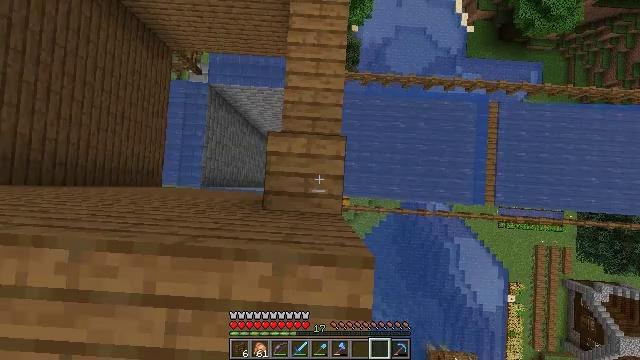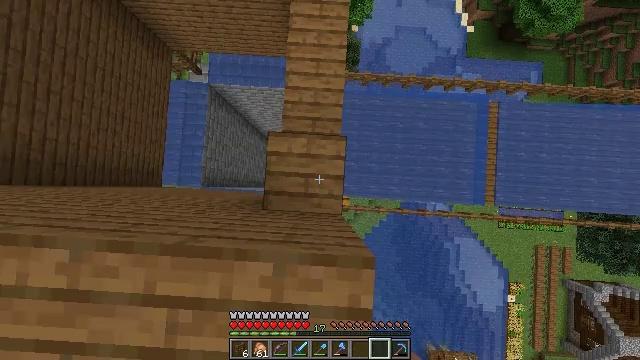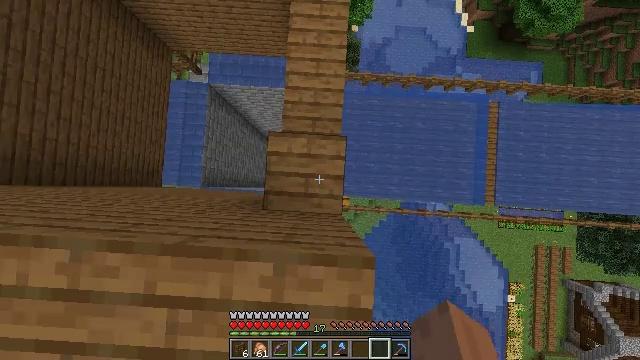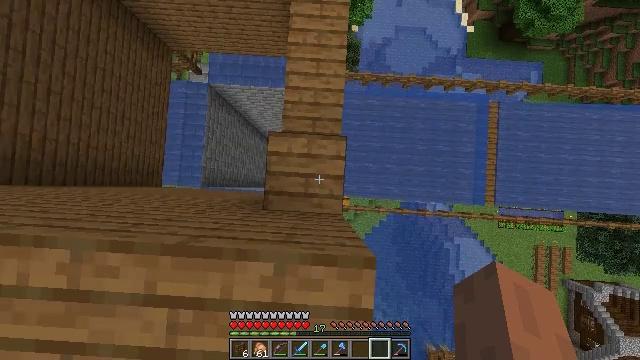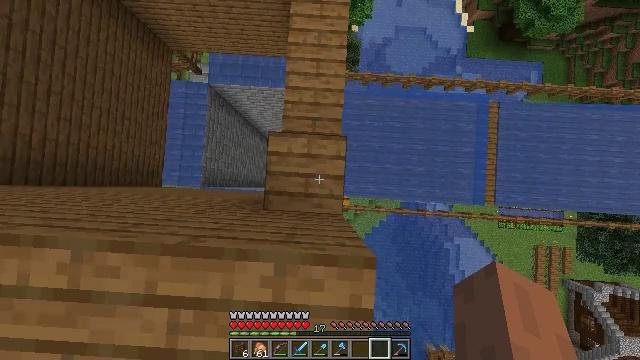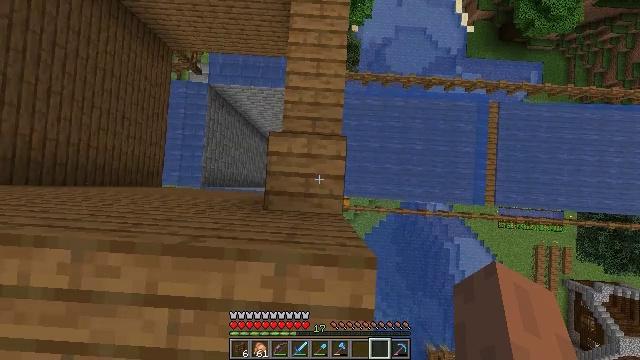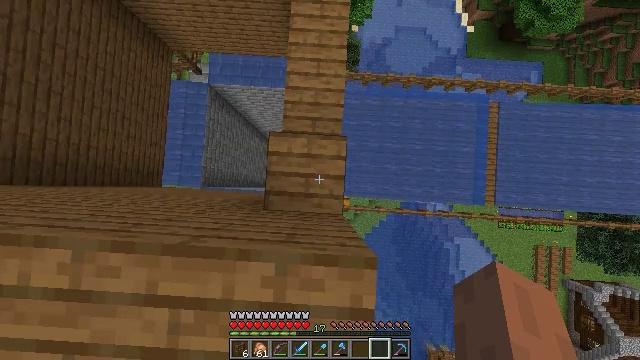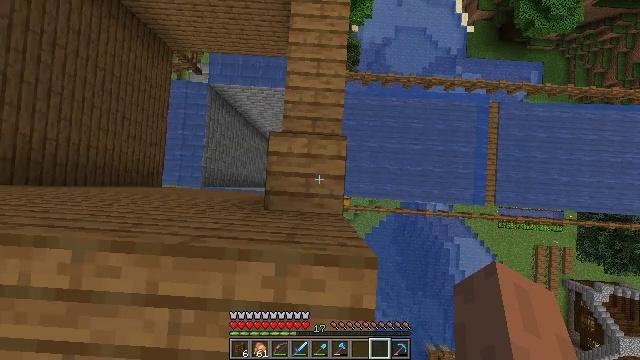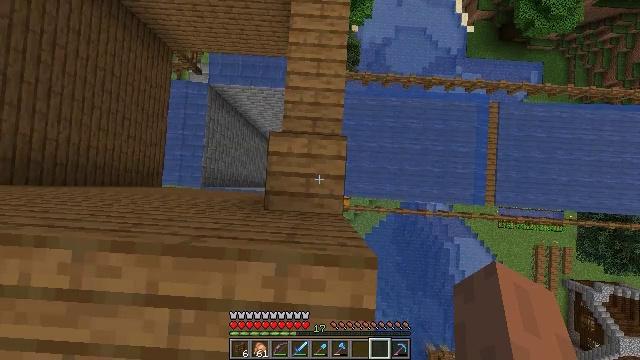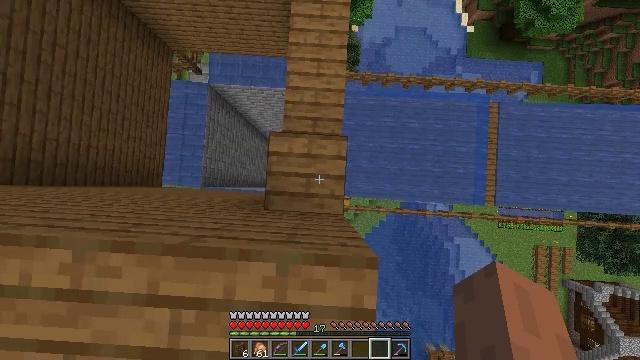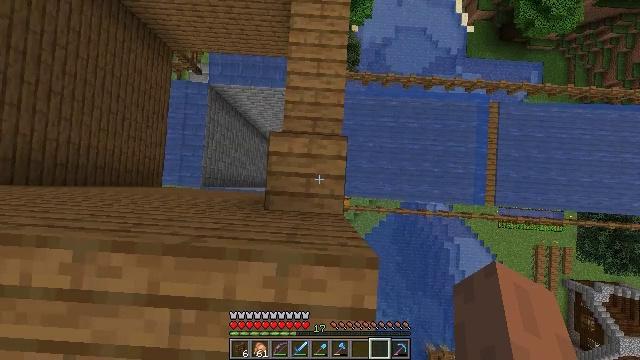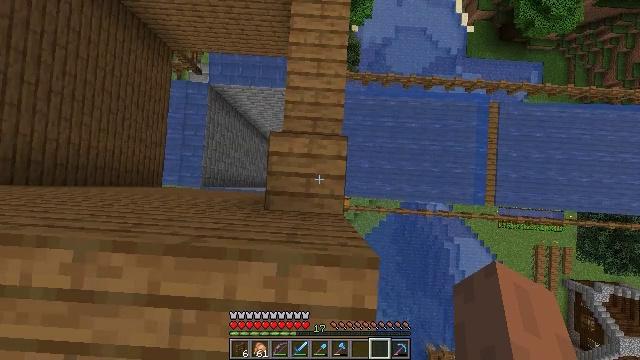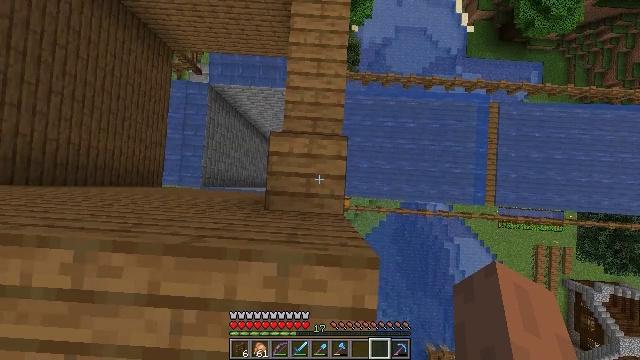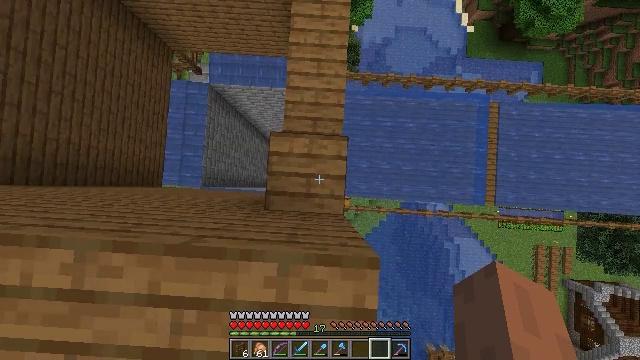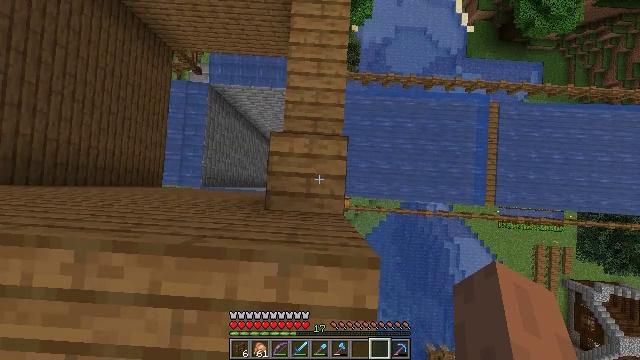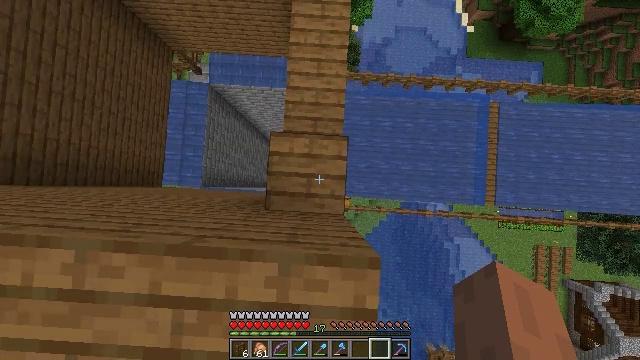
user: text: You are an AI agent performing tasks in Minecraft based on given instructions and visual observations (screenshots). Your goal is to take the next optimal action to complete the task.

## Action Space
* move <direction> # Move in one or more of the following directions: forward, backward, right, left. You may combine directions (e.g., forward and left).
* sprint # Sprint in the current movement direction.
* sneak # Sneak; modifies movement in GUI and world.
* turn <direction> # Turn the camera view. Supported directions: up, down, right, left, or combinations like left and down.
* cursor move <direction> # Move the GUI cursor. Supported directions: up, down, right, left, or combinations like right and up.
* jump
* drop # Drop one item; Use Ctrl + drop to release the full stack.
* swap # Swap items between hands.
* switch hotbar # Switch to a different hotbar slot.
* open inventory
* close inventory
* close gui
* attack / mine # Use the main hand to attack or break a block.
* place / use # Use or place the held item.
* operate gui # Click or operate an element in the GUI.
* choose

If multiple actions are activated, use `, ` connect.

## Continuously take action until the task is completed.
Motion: motion action
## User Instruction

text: Attack the spruce planks to recycle them.
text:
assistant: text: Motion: move forward, sneak, use / place
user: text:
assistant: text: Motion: move forward, sneak, use / place
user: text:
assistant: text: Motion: move forward, sneak, use / place
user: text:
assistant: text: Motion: move forward, sneak, use / place
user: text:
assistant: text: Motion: move forward, sneak
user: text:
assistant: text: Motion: move forward, sneak
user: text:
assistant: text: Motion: move forward, sneak
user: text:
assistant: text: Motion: move forward, sneak
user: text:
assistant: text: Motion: move forward, sneak
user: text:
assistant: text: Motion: move forward, sneak
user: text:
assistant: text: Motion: move forward, sneak
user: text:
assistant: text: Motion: move forward, sneak
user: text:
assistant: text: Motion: move forward, sneak
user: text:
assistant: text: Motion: move forward, sneak
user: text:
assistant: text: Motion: move forward, sneak
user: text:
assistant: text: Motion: move forward, sneak
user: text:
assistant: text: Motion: move forward, sneak
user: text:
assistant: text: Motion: move forward, sneak
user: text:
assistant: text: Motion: move forward, sneak
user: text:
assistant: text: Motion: move forward, sneak
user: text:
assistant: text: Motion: move forward, sneak
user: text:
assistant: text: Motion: move forward, sneak
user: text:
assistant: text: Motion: move forward, sneak
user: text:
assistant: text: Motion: move forward, sneak
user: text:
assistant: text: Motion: move forward, sneak
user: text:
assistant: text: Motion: move forward, sneak
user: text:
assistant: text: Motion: move forward, sneak, use / place
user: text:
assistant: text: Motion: move forward, sneak, use / place
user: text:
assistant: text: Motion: move forward, sneak, use / place
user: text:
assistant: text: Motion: move forward, sneak